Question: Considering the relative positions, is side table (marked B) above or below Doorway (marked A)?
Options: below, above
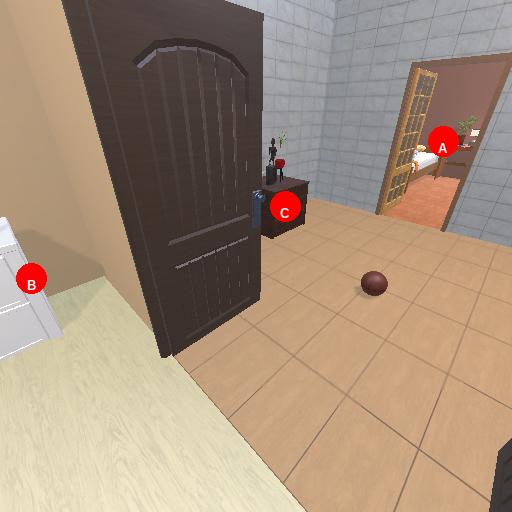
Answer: below